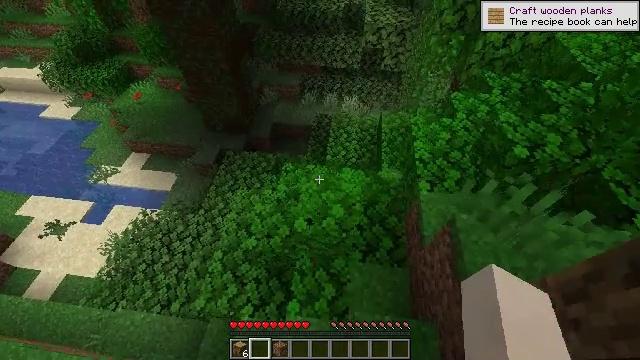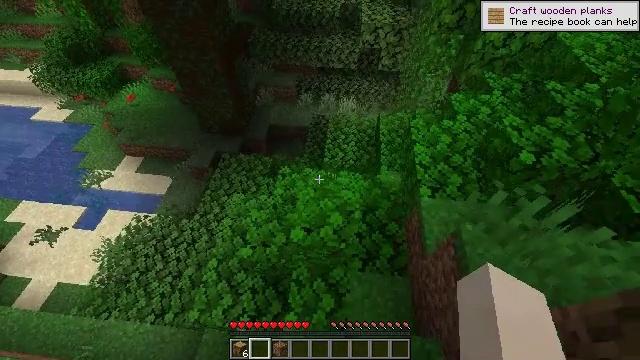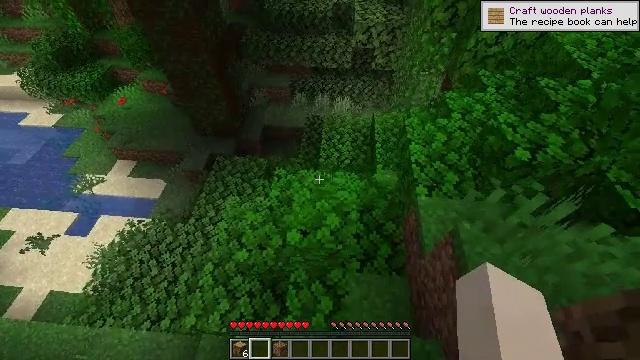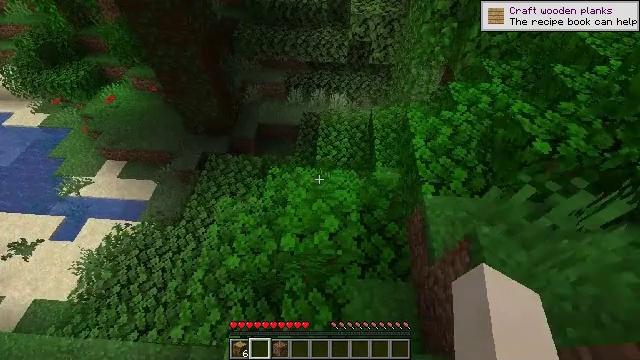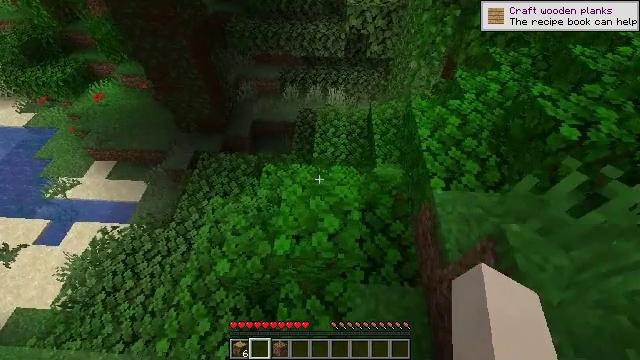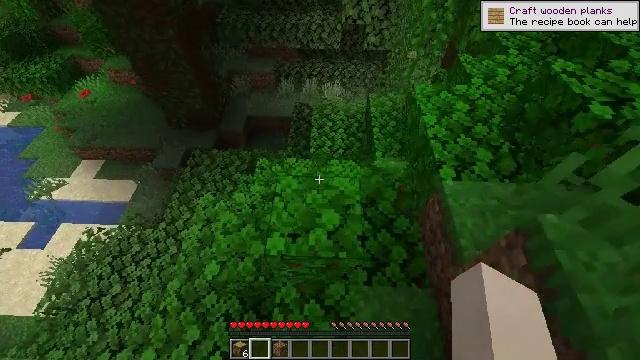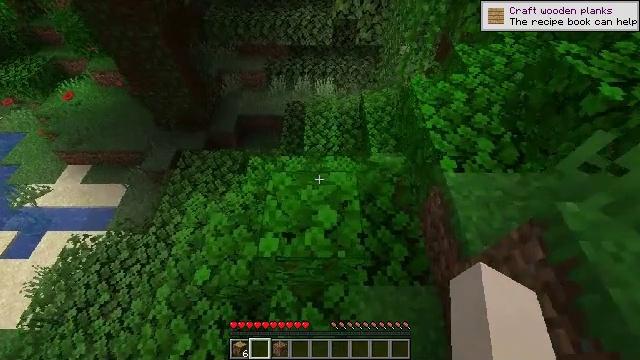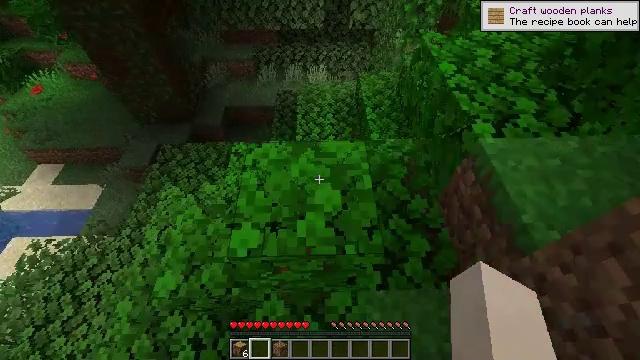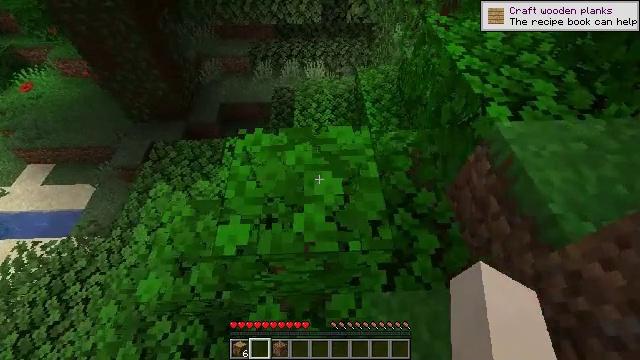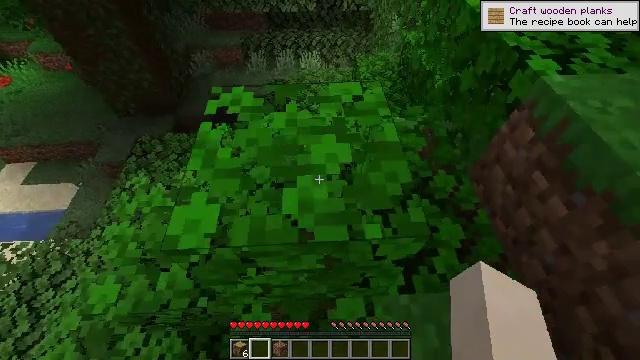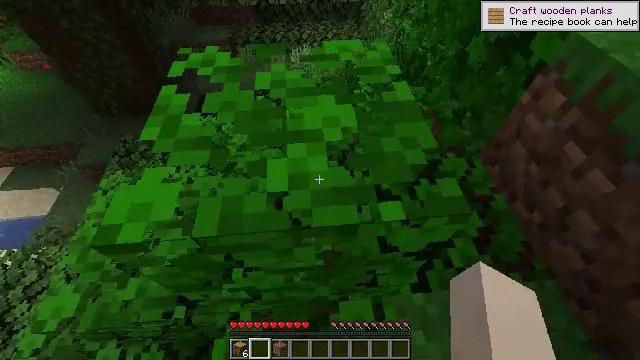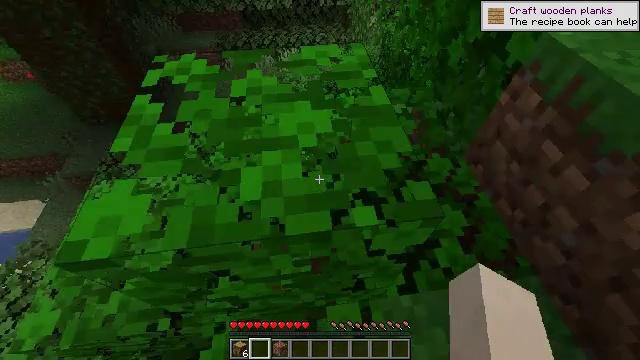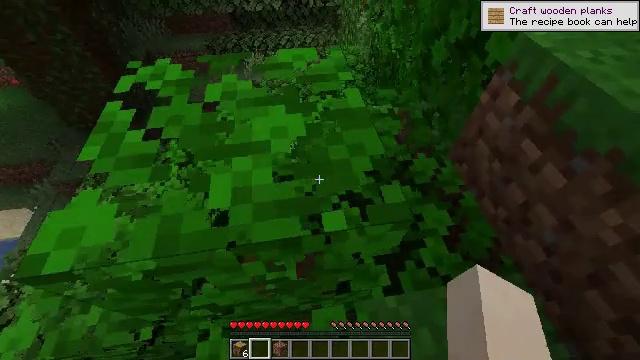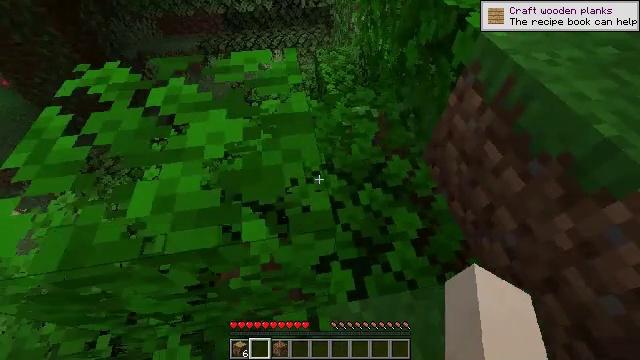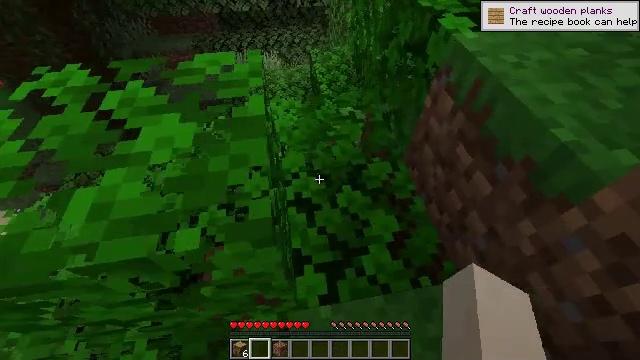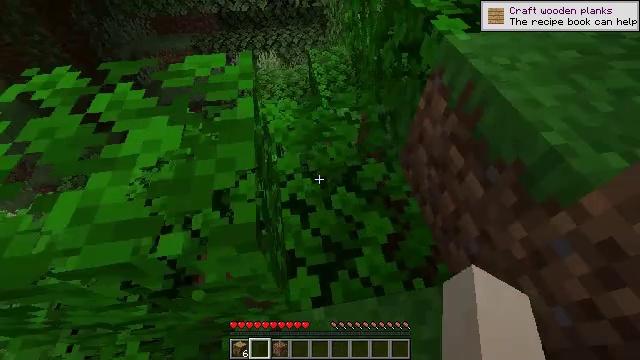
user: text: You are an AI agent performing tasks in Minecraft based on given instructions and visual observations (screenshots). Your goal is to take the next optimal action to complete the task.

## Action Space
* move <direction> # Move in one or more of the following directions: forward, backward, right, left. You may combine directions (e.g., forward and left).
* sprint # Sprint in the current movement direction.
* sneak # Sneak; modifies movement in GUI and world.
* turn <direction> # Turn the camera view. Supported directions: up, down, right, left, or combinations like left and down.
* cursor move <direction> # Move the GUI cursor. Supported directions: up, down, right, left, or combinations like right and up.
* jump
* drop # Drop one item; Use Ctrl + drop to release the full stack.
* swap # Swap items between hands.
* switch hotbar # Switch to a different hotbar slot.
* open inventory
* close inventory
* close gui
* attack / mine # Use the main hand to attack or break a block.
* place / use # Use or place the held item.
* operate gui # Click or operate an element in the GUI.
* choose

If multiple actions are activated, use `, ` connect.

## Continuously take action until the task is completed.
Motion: motion action
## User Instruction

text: Clear the jungle leaves to make way.
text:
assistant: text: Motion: move forward
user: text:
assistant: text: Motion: move forward, turn right
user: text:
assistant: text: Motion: move forward, turn right
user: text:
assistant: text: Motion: move forward
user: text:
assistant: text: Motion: move forward, turn right
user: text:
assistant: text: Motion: move forward, turn right
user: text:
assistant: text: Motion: move forward, turn right
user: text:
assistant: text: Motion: move forward
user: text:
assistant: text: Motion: move forward, turn right
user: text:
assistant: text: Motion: move forward, turn right
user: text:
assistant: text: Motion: move forward and move right, turn right
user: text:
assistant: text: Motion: move forward and move right, turn right
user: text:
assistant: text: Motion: move forward and move right
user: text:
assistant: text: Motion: move forward and move right
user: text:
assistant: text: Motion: move forward and move right
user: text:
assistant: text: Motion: move forward and move right
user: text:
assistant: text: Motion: move forward and move right
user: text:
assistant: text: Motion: move forward and move right
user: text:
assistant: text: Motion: move forward and move right, turn left
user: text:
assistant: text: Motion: move forward and move right, turn left
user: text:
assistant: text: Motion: move forward, turn left
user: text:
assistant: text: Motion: move forward
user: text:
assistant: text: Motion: move forward
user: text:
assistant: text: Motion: move forward
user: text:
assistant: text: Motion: move forward
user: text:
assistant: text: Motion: move forward
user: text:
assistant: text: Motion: move forward
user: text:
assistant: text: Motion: move forward
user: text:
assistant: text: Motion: move forward
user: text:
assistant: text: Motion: move forward